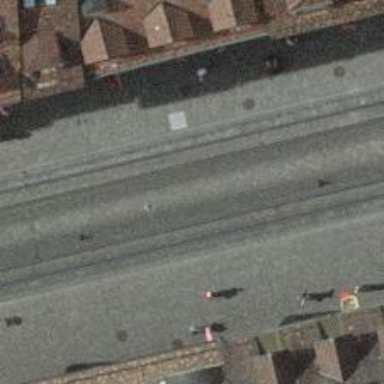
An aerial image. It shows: Trolleybus stop position for public transport.